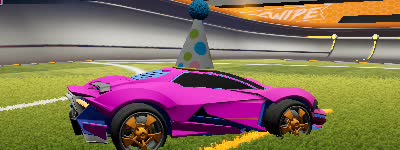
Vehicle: werewolf